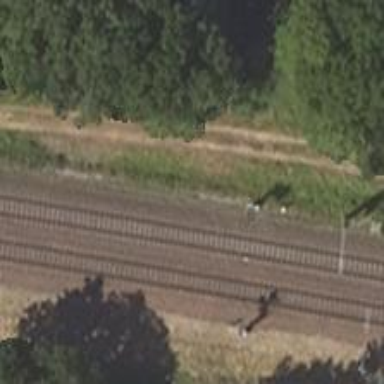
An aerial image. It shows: Railway signal.